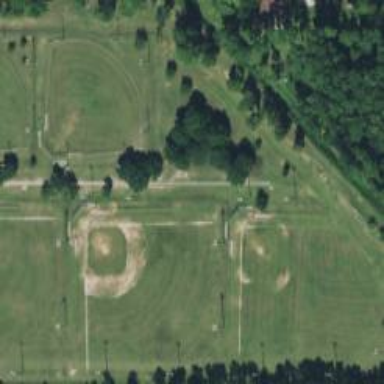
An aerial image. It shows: Baseball pitch for leisure and sports activities.